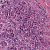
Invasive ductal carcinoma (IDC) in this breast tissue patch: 1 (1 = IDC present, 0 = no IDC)